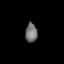
Tissue: lung
Cell type: Myeloid cells
Senescence score: 0.2395
Nuclear area (px): 224
Mean DAPI intensity: 113.906